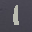
Label: 1